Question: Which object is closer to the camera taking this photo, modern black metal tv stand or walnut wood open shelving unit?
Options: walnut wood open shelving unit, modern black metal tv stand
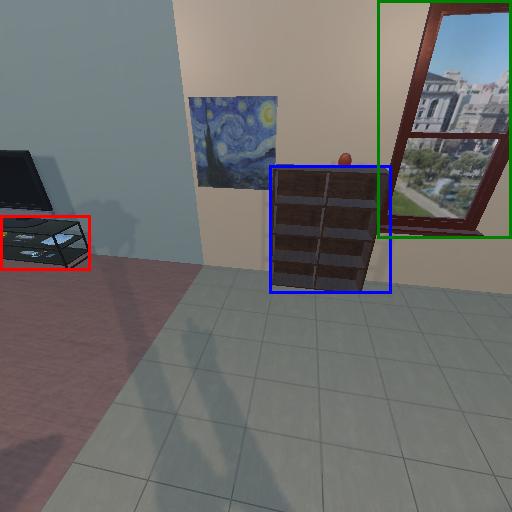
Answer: walnut wood open shelving unit